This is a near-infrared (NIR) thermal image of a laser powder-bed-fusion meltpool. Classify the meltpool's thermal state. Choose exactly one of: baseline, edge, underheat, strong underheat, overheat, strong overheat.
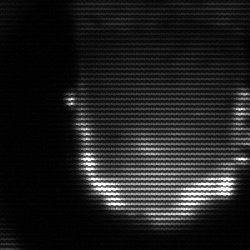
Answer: baseline